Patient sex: M
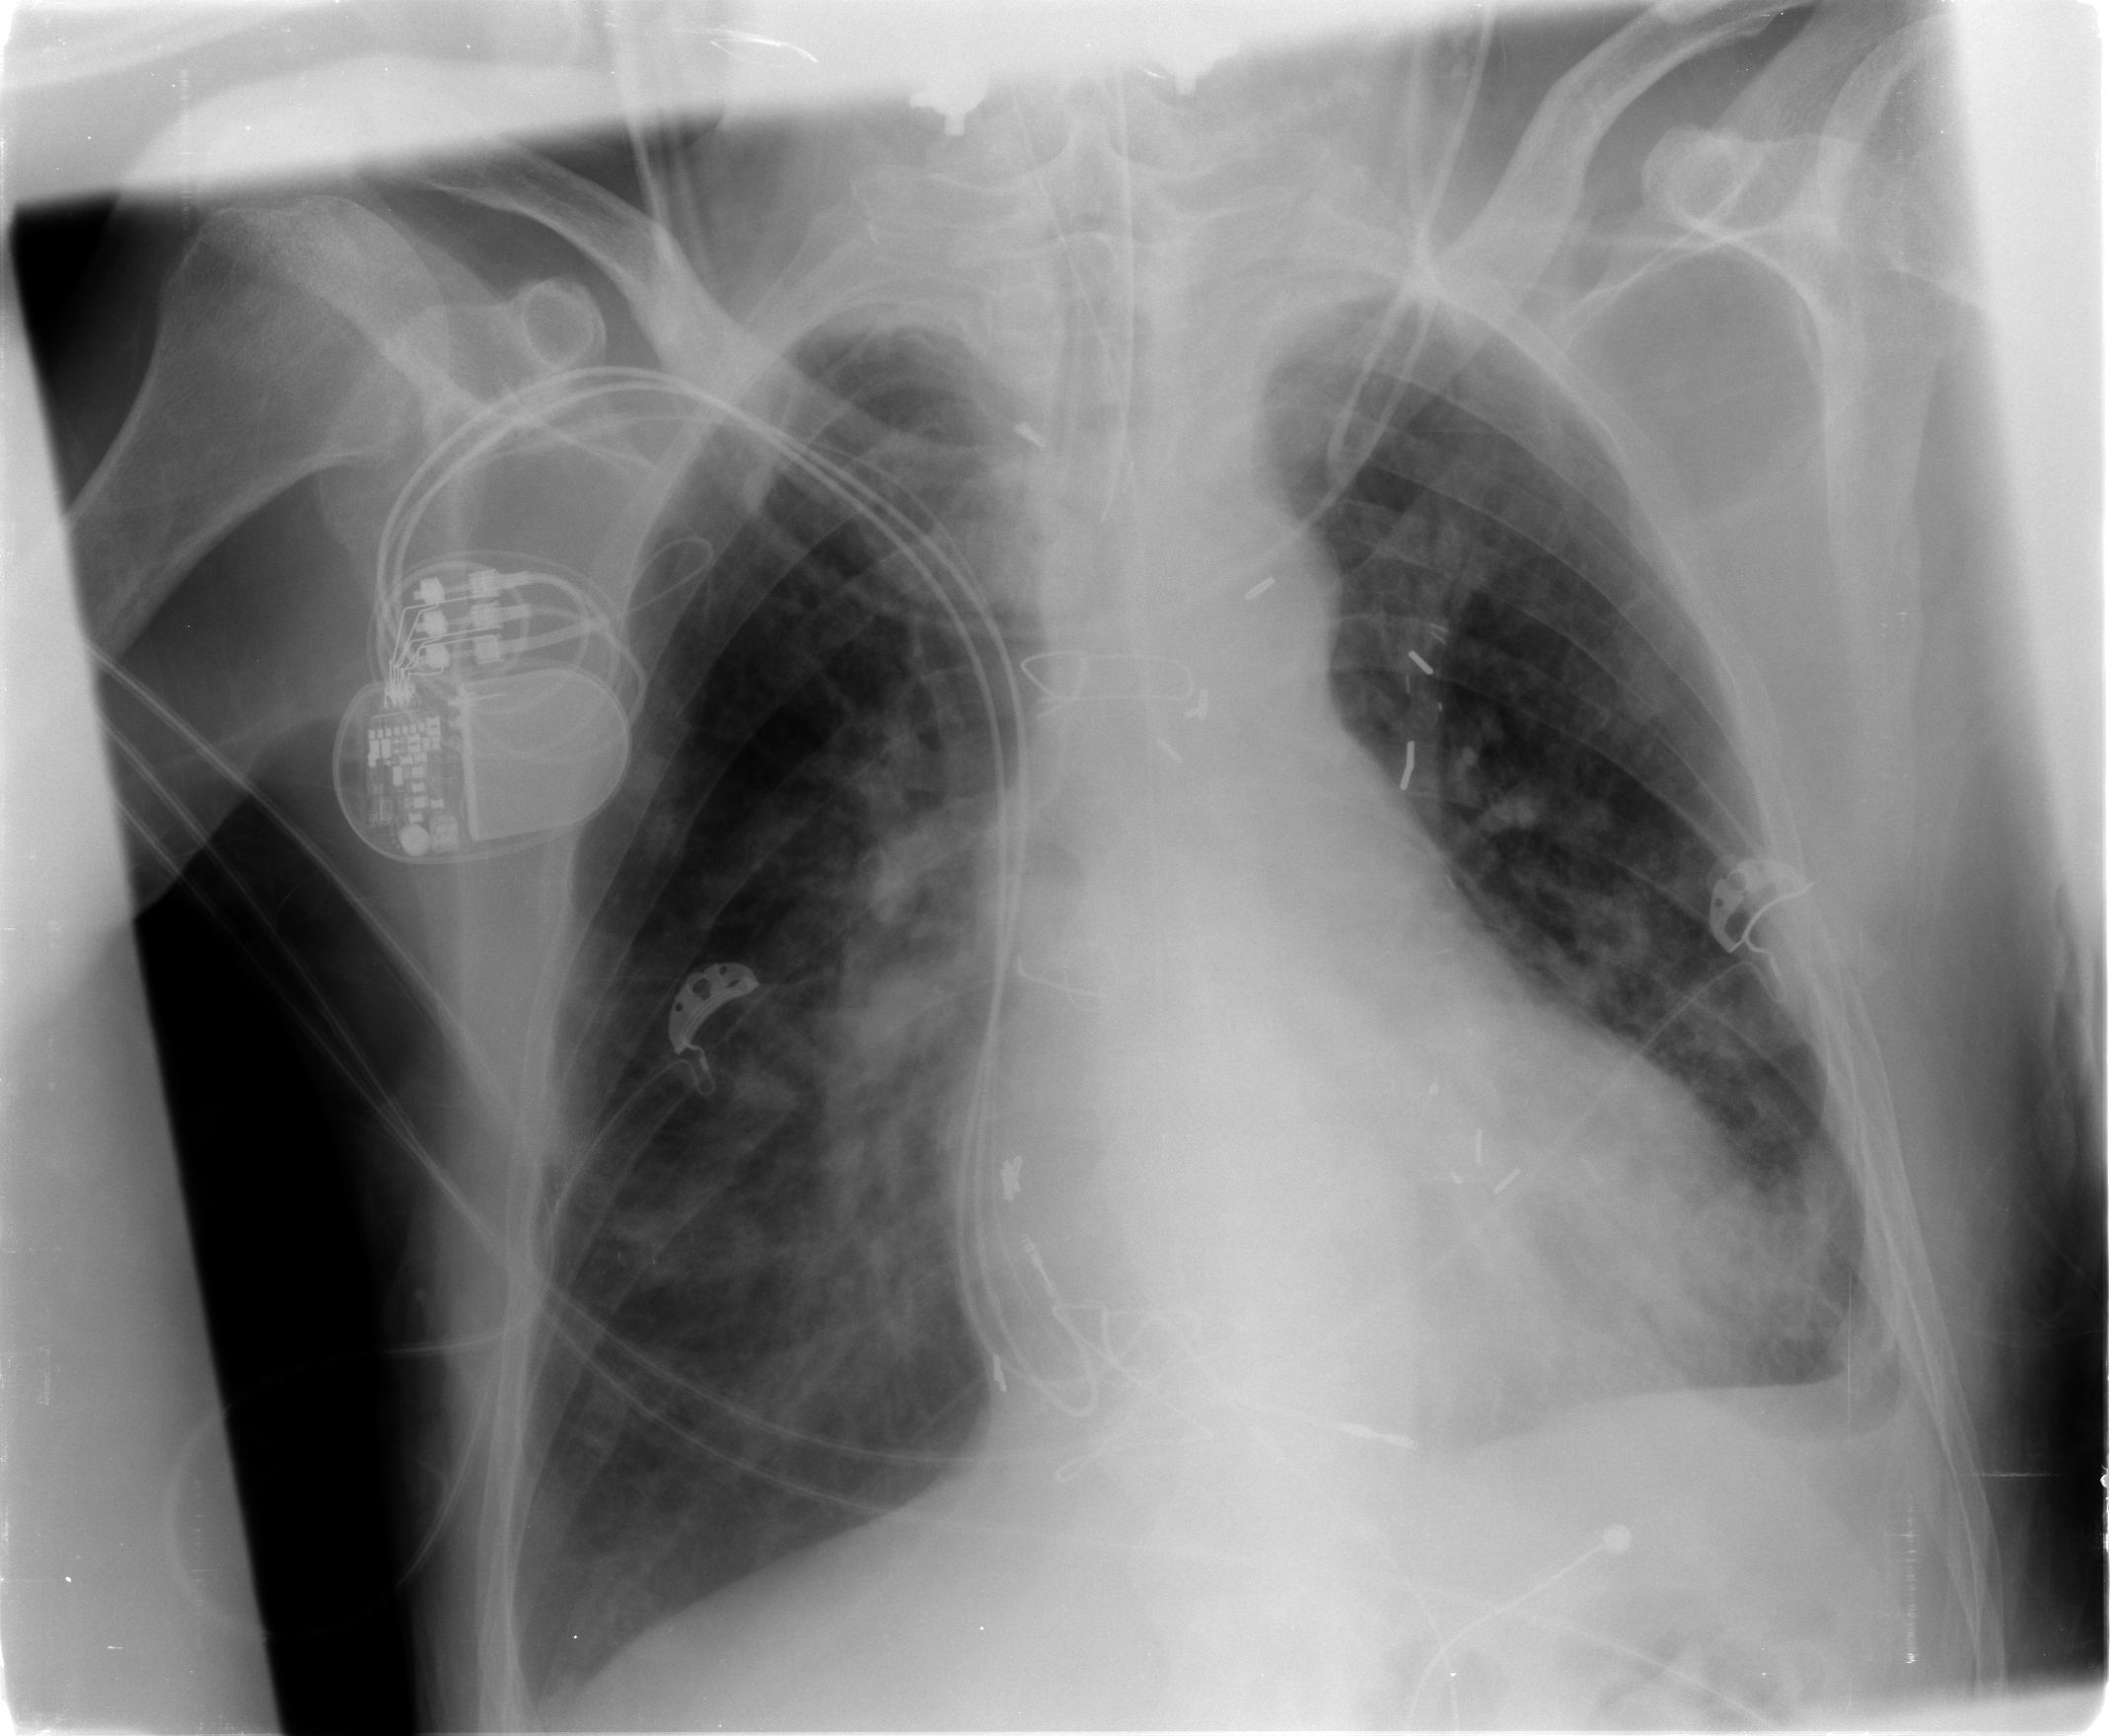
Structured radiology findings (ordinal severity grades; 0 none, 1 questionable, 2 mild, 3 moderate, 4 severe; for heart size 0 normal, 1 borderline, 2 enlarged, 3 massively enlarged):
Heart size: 2
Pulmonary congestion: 2
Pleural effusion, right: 1
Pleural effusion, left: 2
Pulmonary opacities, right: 2
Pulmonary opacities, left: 1
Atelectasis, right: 0
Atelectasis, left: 2